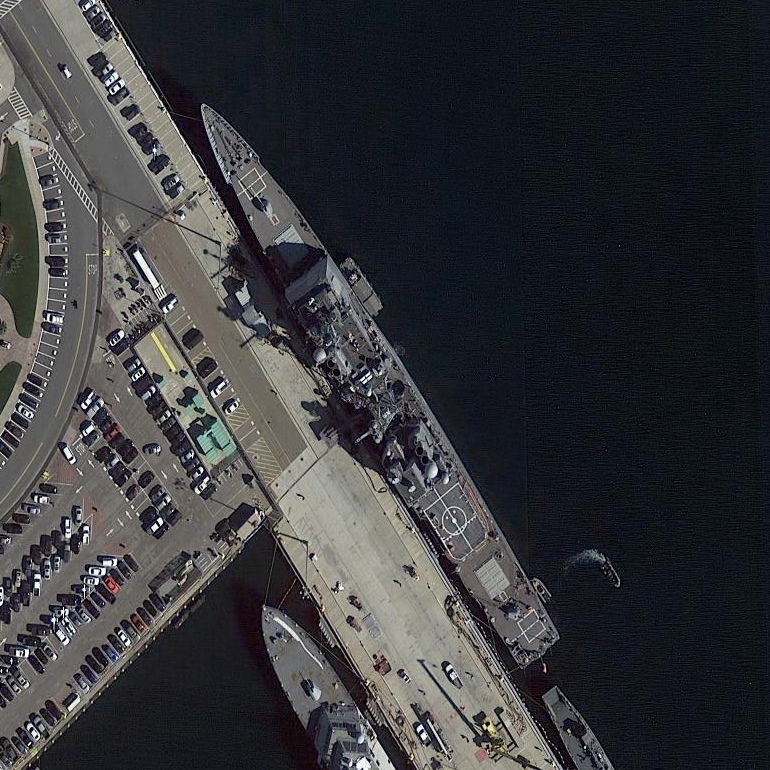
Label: Ticonderoga-class_cruiser